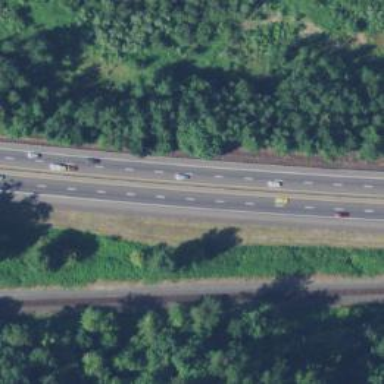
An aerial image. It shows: View of motorway.